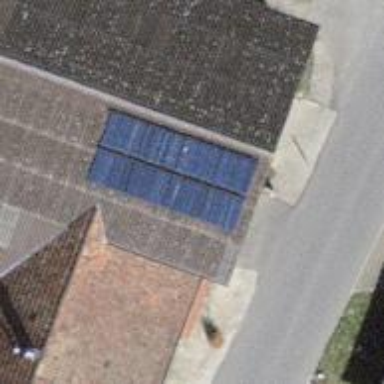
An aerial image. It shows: Solar power generator with photovoltaic panels.